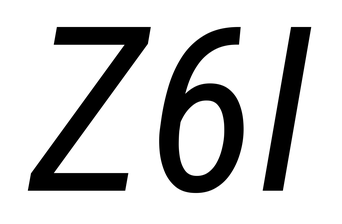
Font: Roboto-Italic_Condensed_Italic